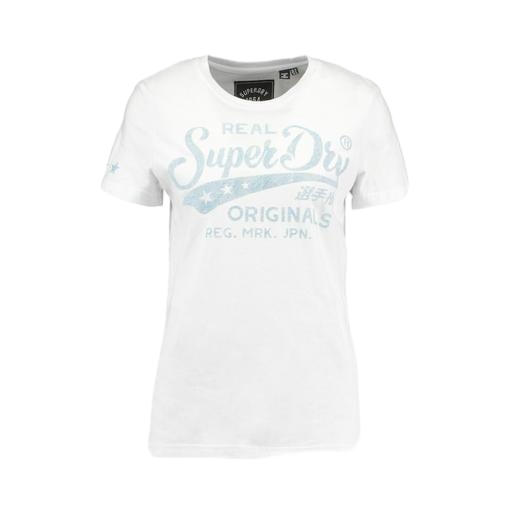
white graphic t-shirt, studio cool tee blue, t-shirt classique light blue, white background